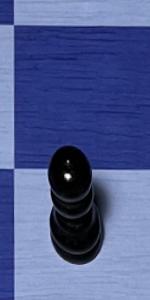
Label: Pawn_Black